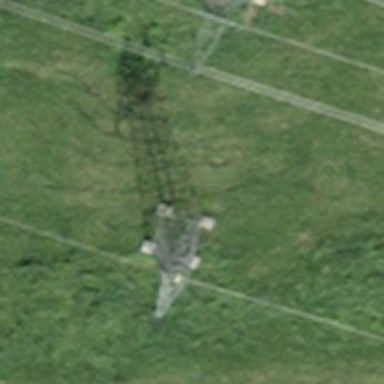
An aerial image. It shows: Power tower.